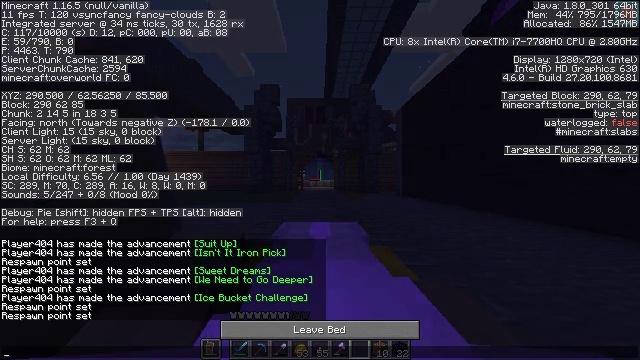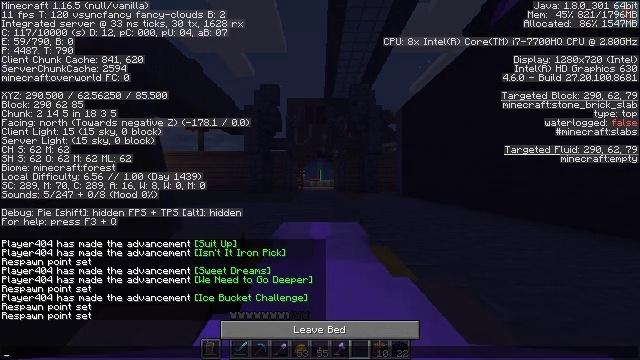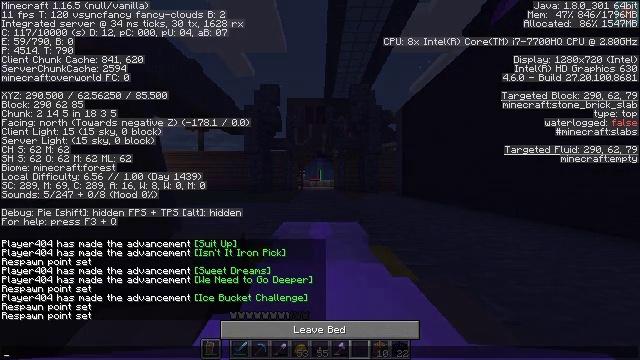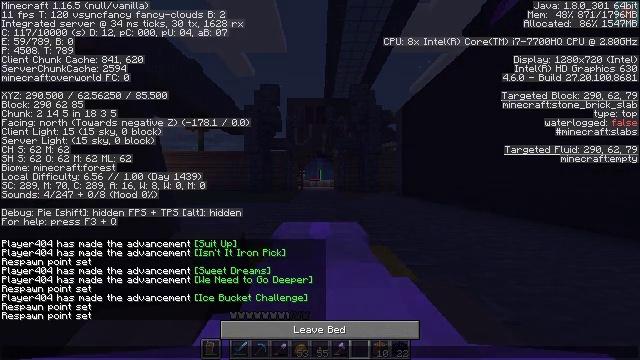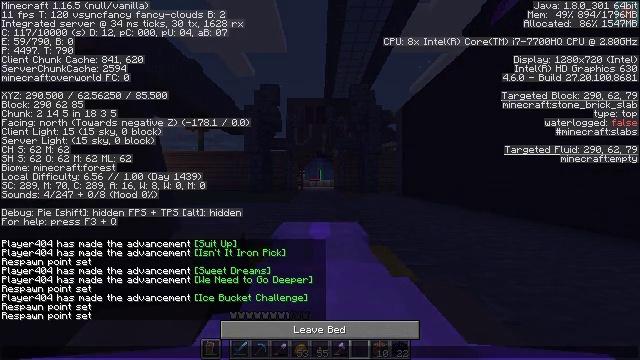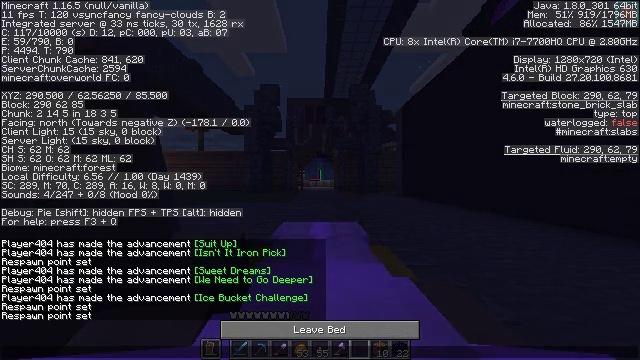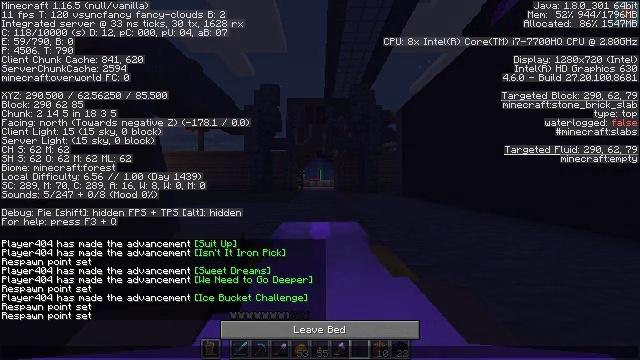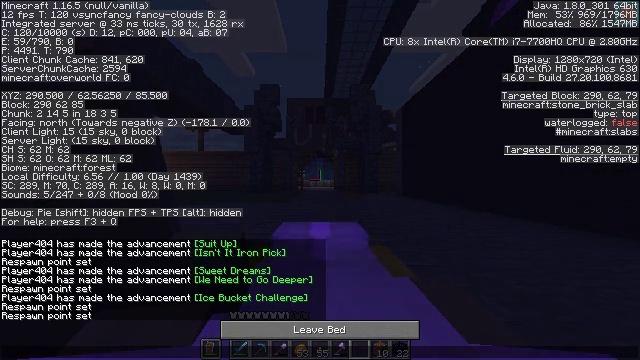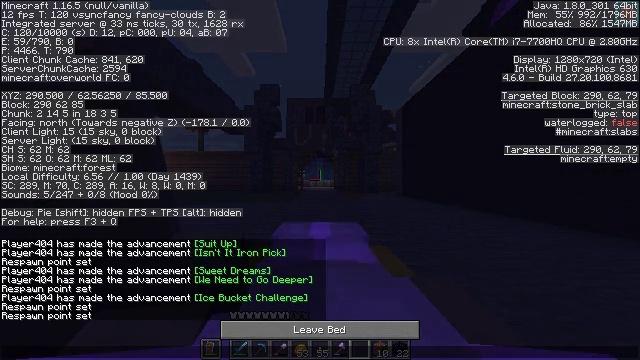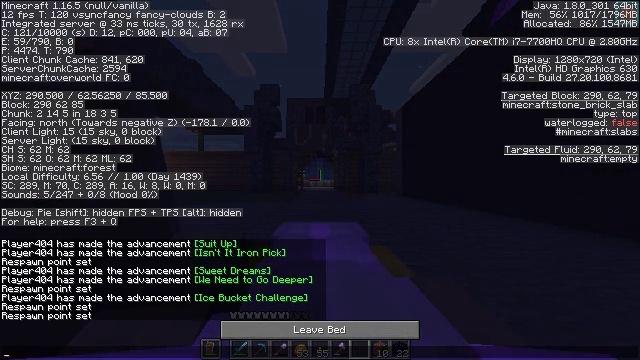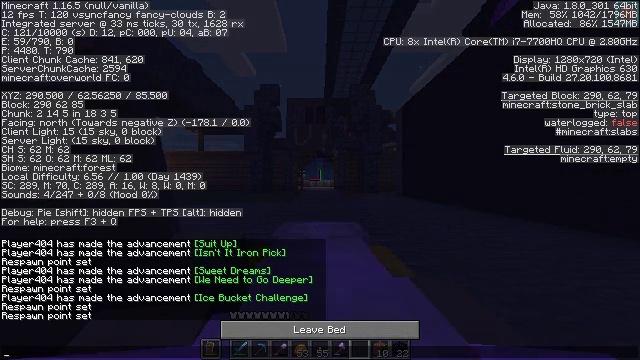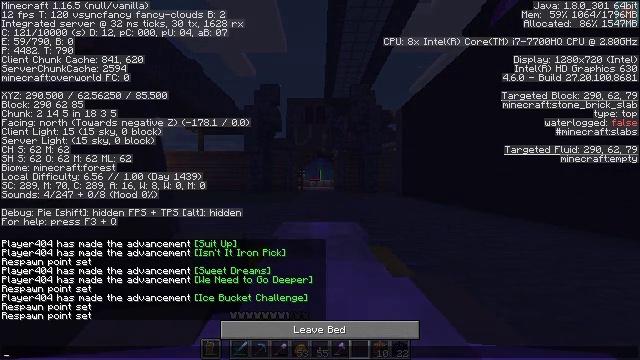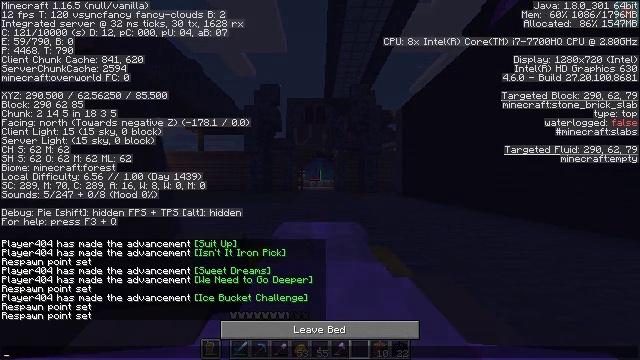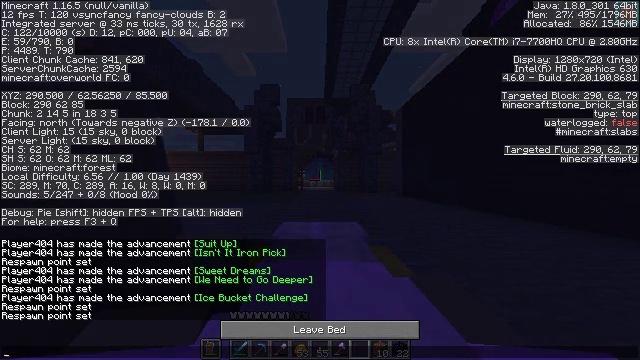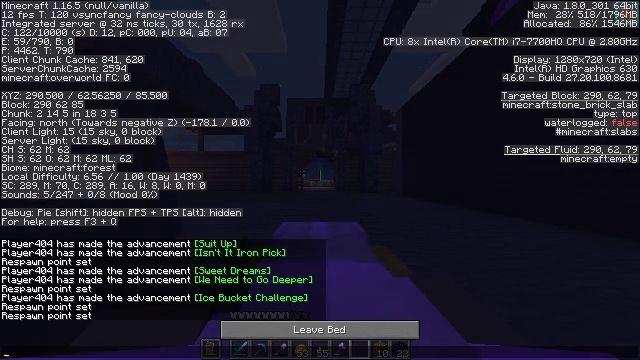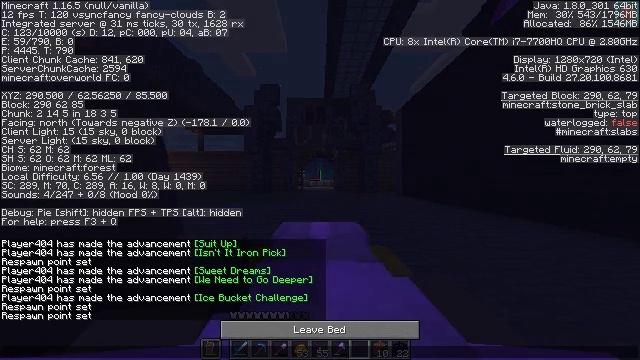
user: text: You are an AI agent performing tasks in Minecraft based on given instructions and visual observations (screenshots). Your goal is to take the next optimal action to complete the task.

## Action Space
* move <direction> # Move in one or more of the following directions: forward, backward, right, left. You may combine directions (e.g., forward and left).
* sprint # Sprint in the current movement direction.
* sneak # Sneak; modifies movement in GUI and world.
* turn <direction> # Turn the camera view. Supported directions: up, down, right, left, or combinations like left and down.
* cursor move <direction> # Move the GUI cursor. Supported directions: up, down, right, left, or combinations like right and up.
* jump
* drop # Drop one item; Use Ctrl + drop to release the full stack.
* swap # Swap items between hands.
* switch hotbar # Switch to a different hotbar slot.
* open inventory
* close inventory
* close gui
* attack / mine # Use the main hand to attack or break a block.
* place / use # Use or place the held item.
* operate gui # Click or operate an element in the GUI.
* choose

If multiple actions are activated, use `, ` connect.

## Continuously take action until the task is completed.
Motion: motion action
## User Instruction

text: Remove the yellow bed.
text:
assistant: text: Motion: no_op
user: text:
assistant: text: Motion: no_op
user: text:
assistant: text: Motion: no_op
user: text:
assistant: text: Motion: no_op
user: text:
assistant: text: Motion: no_op
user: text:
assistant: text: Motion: no_op
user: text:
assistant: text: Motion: no_op
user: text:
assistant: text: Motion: no_op
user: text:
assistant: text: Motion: no_op
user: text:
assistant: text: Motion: no_op
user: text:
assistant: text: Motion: no_op
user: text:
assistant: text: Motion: no_op
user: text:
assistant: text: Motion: no_op
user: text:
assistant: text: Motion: no_op
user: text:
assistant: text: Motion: no_op
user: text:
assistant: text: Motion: no_op
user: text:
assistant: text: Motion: no_op
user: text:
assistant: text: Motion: no_op
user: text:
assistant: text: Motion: no_op
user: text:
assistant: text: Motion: no_op
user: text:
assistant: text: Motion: no_op
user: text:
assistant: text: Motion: no_op
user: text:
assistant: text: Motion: no_op
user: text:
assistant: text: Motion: no_op
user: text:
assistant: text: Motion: no_op
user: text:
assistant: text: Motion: no_op
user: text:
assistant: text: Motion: no_op
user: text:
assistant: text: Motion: no_op
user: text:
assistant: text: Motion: no_op
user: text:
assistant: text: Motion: no_op